Question: My designer keeps adding a little padding around my image.
I want the image the stick on the top and to fill out the width of the screen.
Here's a screenshot from the designer:

This is my XML code:
'''
<ImageView
android:id="@+id/markertap_header"
android:layout_width="wrap_content"
android:layout_height="wrap_content"
android:layout_alignParentLeft="true"
android:layout_alignParentRight="true"
android:layout_alignParentTop="true"
android:src="@drawable/header_bootsverleih_xhdpi" />
'''
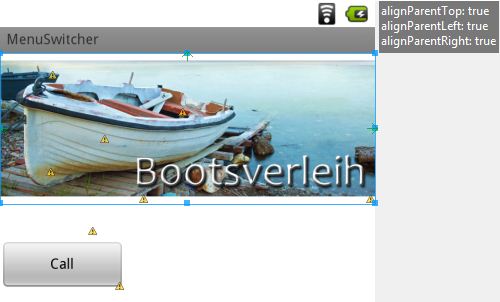
Answer: '''
<ImageView
android:layout_width="match_parent"
android:layout_height="match_parent"
android:adjustViewBounds="true"
android:id="@+id/imageView"
android:cropToPadding="false"
android:scaleType="fitXY" />
'''
Experienced the same when I used an ImageView for Splashscreen, this^ worked for me.